Question: I have a plot with me which is logarithmic on both the axes. I have pyplot's 'loglog' function to do this. It also gives me the logarithmic scale on both the axes.
Now, using numpy I fit a straight line to the set of points that I have. However, when I plot this line on the plot, I cannot get a straight line. I get a curved line.

The blue line is the supposedly "straight line". It is not getting plotted straight. I want to fit this straight line to the curve plotted by red dots
Here is the code I am using to plot the points:
'''
import numpy
from matplotlib import pyplot as plt
import math
fp=open("word-rank.txt","r")
a=[]
b=[]
for line in fp:
string=line.strip().split()
a.append(float(string[0]))
b.append(float(string[1]))
coefficients=numpy.polyfit(b,a,1)
polynomial=numpy.poly1d(coefficients)
ys=polynomial(b)
print polynomial
plt.loglog(b,a,'ro')
plt.plot(b,ys)
plt.xlabel("Log (Rank of frequency)")
plt.ylabel("Log (Frequency)")
plt.title("Frequency vs frequency rank for words")
plt.show()
'''
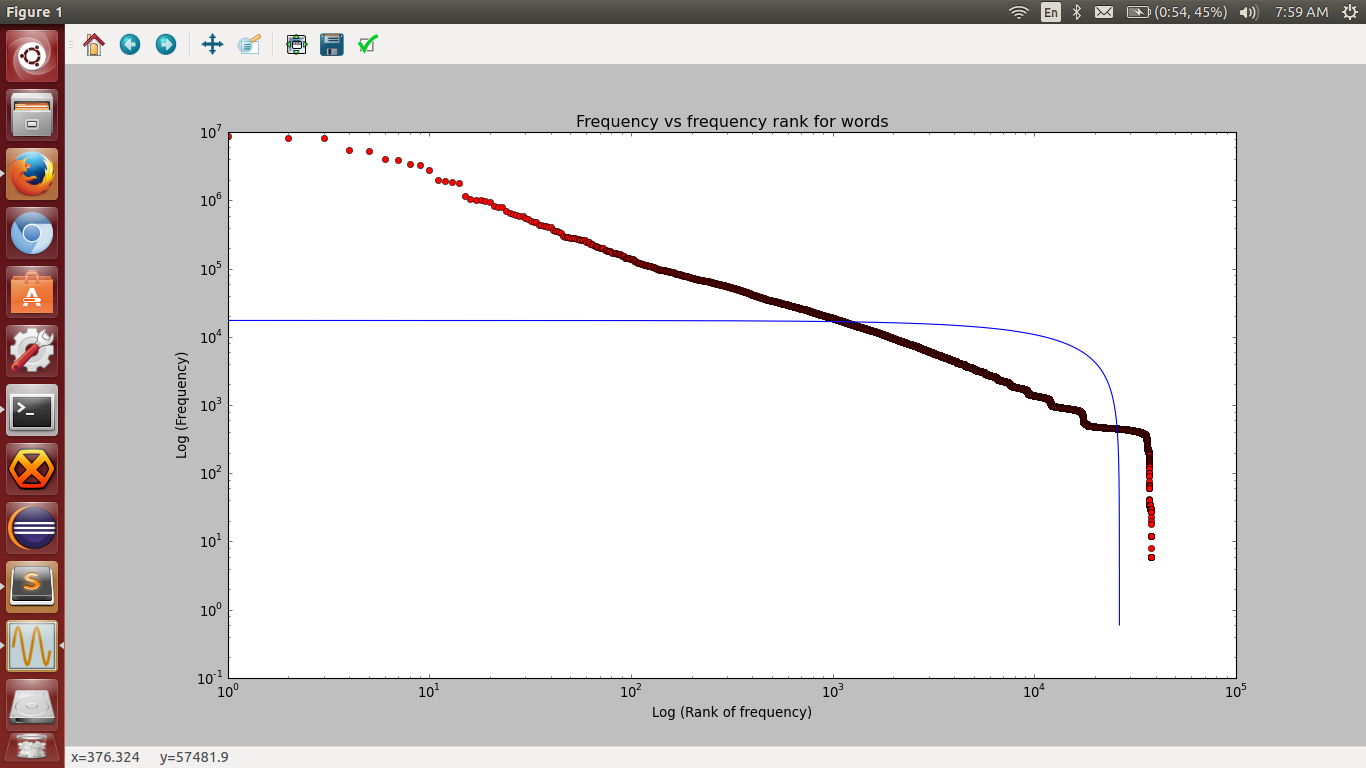
Answer: Your linear fit is not performed on the same data as shown in the loglog-plot.
Make a and b numpy arrays like this
'''
a = numpy.asarray(a, dtype=float)
b = numpy.asarray(b, dtype=float)
'''
Now you can perform operations on them. What the loglog-plot does, is to take the logarithm to base 10 of both a and b. You can do the same by
'''
logA = numpy.log10(a)
logB = numpy.log10(b)
'''
This is what the loglog plot visualizes. Check this by ploting both logA and logB as a regular plot. Repeat the linear fit on the log data and plot your line in the same plot as the logA, logB data.
'''
coefficients = numpy.polyfit(logB, logA, 1)
polynomial = numpy.poly1d(coefficients)
ys = polynomial(b)
plt.plot(logB, logA)
plt.plot(b, ys)
'''